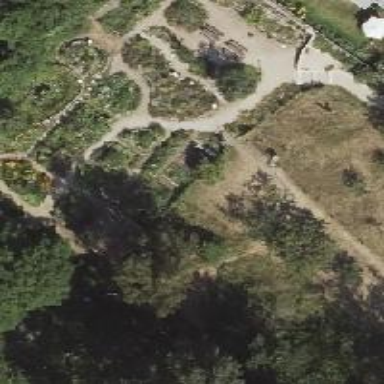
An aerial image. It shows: Garden area designated for leisure land.